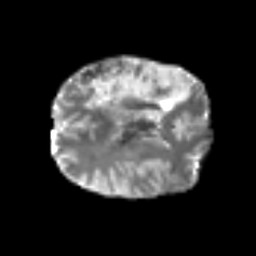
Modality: T2w
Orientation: axial
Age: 49
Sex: male
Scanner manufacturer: siemens
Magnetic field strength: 3 T
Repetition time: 6.1 s
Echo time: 0.101 s